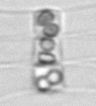
Label: Chaetoceros